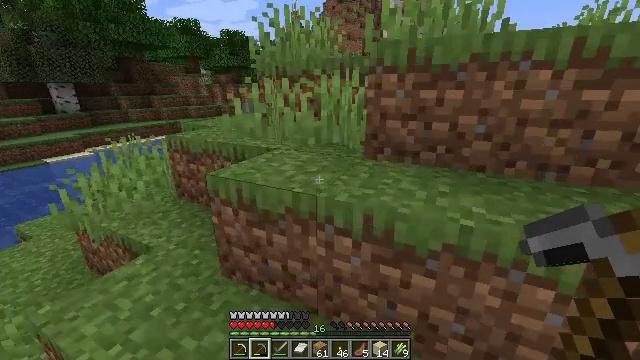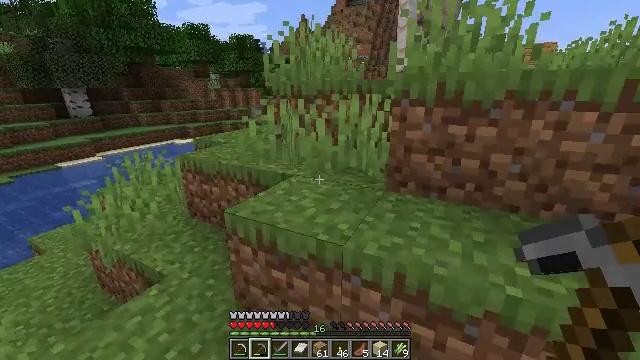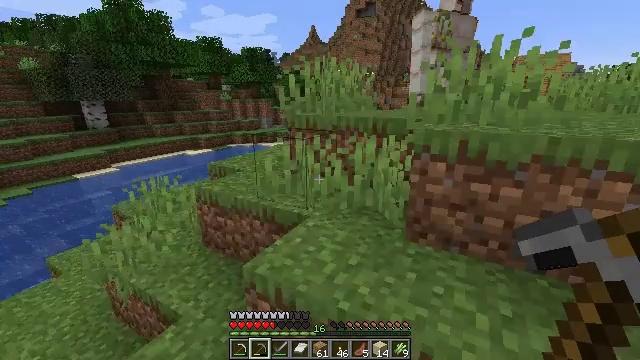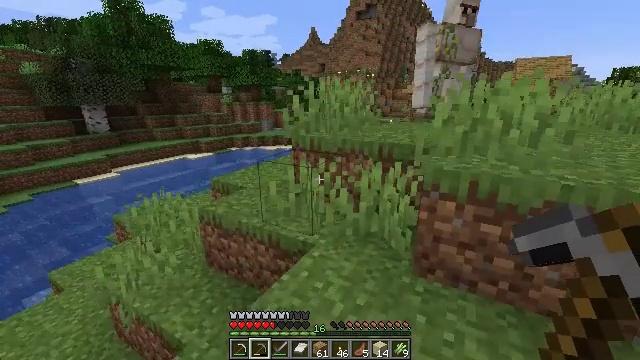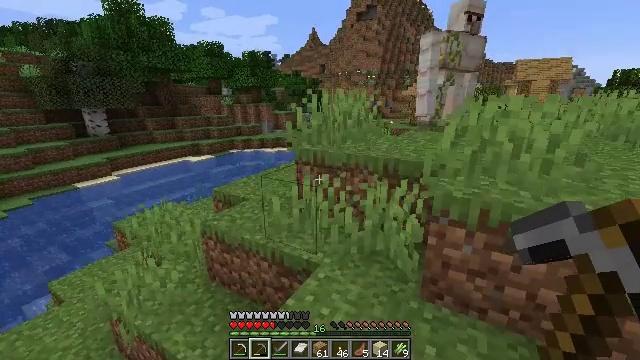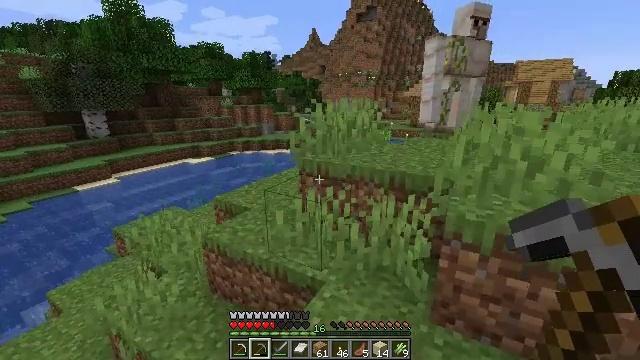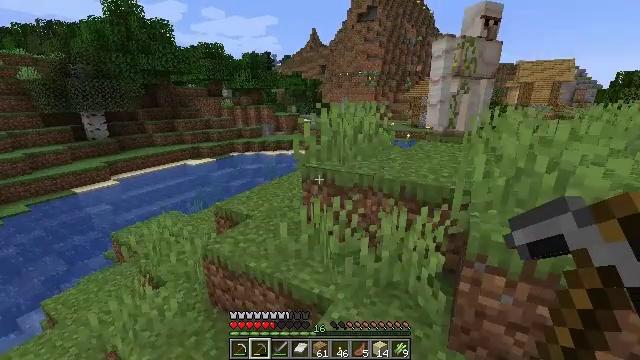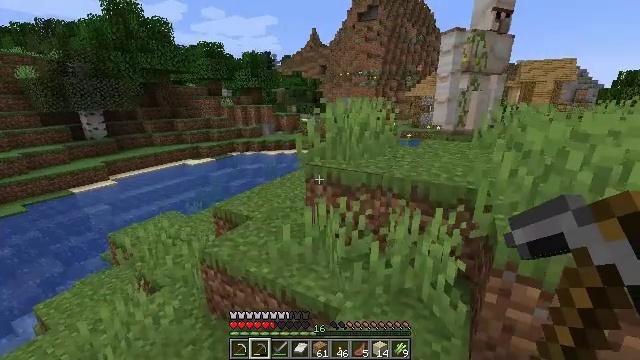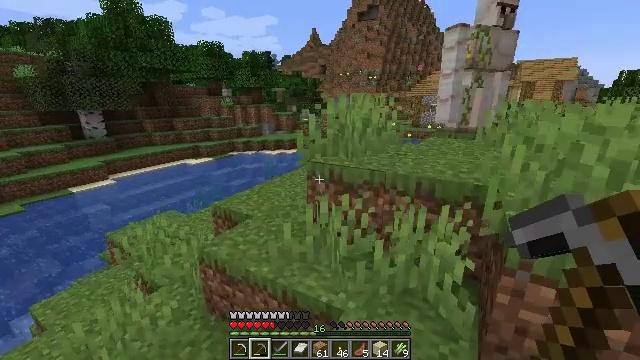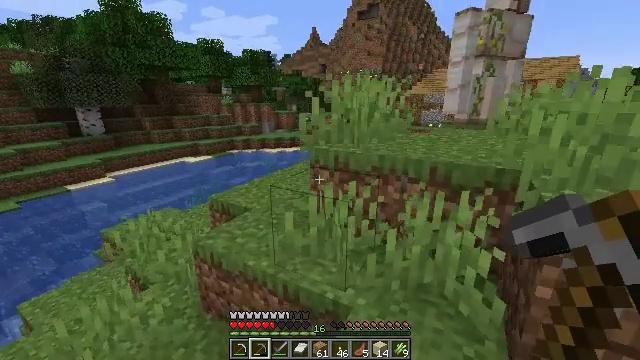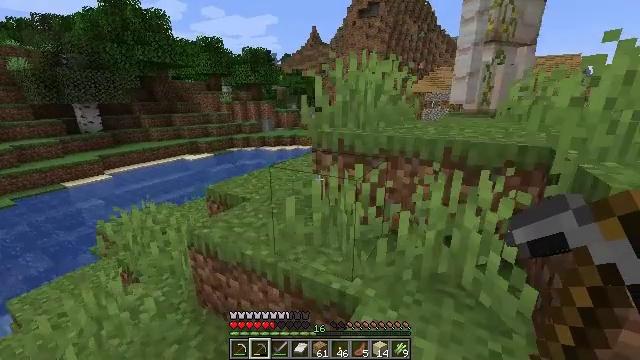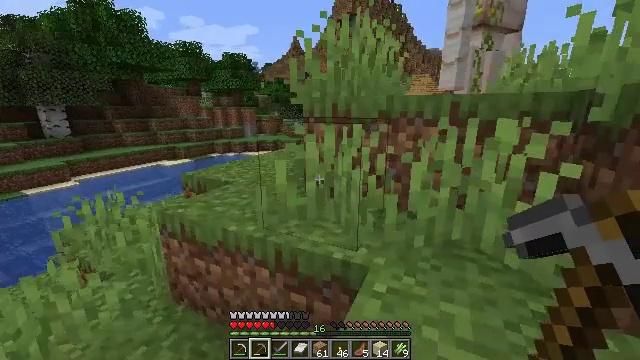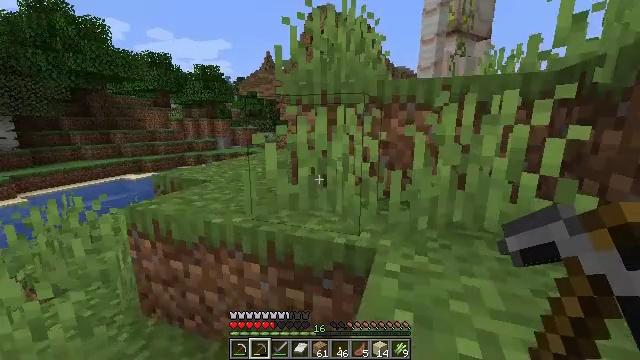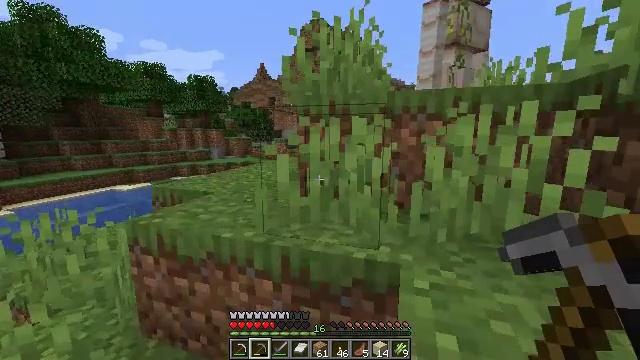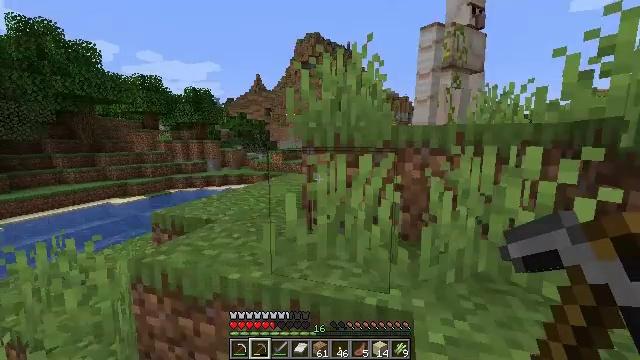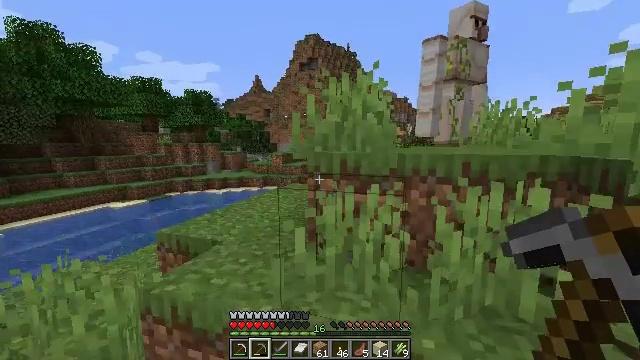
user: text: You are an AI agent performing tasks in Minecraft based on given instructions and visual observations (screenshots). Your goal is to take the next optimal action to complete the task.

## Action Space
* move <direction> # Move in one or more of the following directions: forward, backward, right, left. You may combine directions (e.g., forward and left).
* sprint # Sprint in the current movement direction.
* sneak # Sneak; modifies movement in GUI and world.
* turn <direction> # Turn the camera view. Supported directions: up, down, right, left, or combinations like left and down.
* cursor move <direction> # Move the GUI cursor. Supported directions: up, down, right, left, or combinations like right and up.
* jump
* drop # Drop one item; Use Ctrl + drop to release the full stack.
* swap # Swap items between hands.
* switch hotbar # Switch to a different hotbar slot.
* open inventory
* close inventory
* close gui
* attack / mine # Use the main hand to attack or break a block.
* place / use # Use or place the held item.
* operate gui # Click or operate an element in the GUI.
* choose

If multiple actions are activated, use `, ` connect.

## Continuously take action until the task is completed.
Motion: motion action
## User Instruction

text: Mine the sugar cane near rivers.
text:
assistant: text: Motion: move forward and move left, turn left, jump
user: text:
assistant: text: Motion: move forward, turn left and up, jump
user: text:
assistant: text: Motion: move forward, jump
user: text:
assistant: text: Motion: move forward, jump
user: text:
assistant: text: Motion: move forward
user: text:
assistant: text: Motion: move forward
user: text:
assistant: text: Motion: move forward
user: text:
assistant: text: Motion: move forward
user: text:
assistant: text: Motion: move forward
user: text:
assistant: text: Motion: move forward and move left
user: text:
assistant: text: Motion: move forward and move left, turn right and up
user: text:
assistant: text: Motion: move forward and move left, turn right and up
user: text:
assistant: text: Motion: move forward, turn right and up
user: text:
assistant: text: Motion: move forward, turn right and up, jump
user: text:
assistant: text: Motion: move forward, jump
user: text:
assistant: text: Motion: move forward, turn right, jump
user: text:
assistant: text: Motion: move forward, turn right, jump
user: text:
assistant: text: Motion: move forward, turn right, jump
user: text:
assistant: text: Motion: move forward, turn right
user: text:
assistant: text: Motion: move forward
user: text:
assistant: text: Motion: move forward
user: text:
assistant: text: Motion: move forward
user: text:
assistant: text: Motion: move forward
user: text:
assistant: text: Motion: move forward, turn left, jump
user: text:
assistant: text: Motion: move forward, turn left and down, jump
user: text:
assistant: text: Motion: move forward, turn left and down, jump
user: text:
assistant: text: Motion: move forward, turn left and down, jump
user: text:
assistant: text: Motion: move forward, turn left and down
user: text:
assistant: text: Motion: move forward, turn down
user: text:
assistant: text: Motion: move forward and move left, turn down